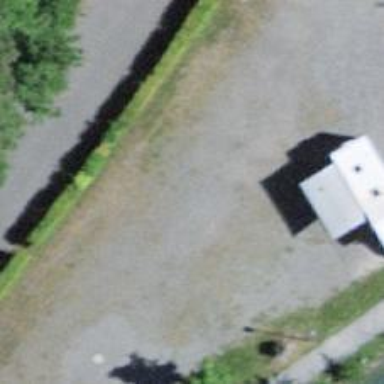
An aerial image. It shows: Caravan site with sanitary dump station.